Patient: sex M, age 77
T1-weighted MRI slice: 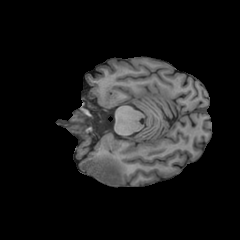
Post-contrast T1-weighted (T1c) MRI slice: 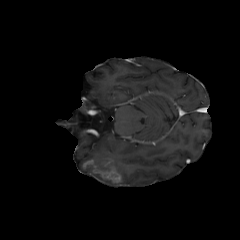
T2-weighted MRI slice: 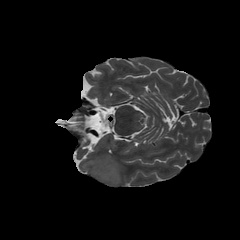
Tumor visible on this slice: yes
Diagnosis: Glioblastoma, IDH-wildtype
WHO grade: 4